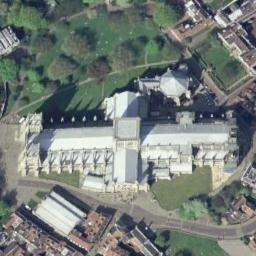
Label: church